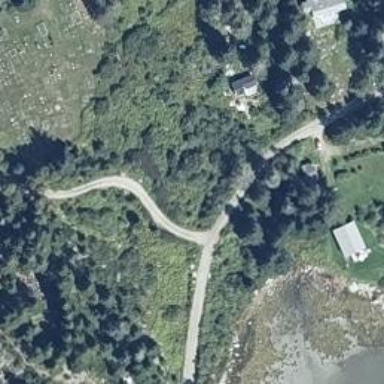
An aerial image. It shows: Driveway.